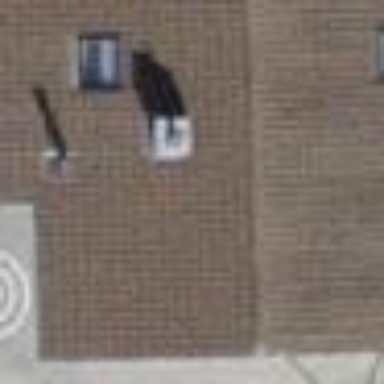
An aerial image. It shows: Residential building with gabled roof.